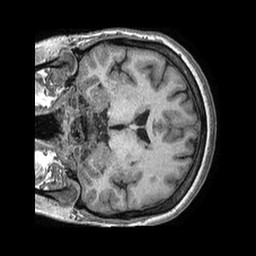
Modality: T1w
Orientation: coronal
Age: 38
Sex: female
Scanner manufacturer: philips
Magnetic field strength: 1.5 T
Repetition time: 0.007554 s
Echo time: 0.00343 s